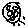
Label: moon